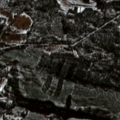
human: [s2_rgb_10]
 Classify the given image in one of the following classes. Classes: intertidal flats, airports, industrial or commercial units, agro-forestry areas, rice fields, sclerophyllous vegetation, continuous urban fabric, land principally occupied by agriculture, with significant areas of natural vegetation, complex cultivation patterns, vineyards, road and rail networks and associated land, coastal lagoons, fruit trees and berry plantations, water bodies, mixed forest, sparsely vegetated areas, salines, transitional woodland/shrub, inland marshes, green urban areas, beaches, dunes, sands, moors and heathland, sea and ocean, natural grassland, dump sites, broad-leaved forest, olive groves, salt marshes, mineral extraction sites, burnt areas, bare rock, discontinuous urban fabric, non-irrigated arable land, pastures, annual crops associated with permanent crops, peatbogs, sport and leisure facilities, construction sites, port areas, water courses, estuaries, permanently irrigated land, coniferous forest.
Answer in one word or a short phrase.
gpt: complex cultivation patterns, coniferous forest, mixed forest